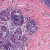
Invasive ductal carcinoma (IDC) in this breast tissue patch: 0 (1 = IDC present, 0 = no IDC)